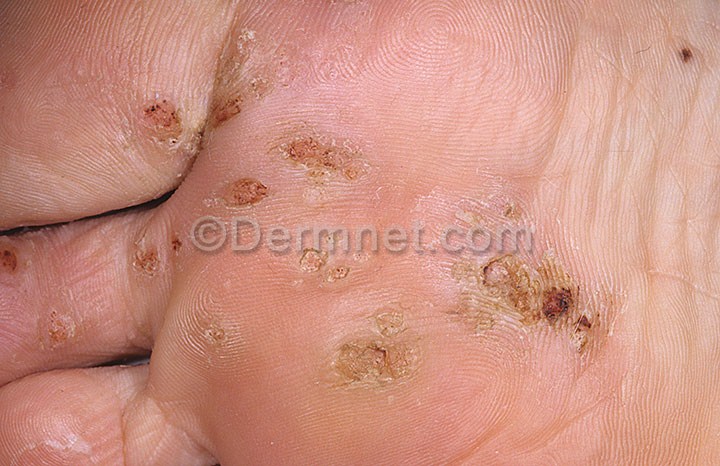
Disease: Warts Molluscum and other Viral Infections